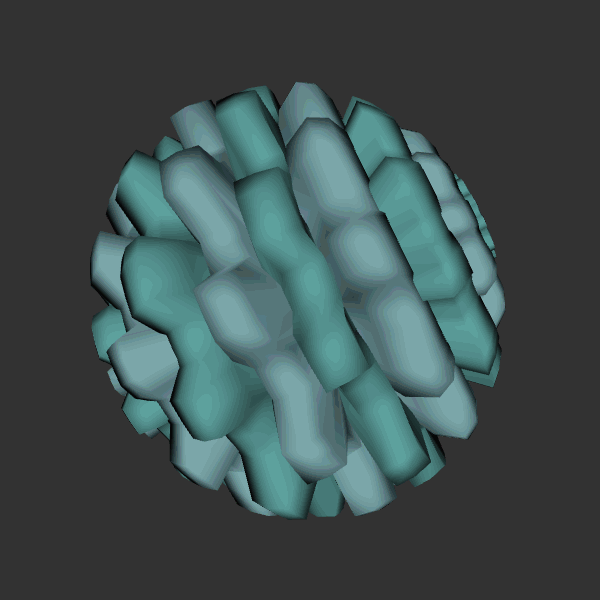
Background: dark